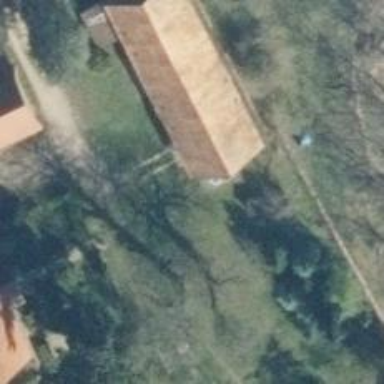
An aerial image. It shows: Isolated dwelling in the countryside.